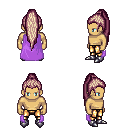
a pixel art fantasy rpg character, male body template, human, tanned skin, lavender cape, gold greaves, white blonde extra-long topknot hairstyle, metal boots, four views (front, back, left, right), 2x2 character sprite sheet, small pixel art, hard edges, no anti-aliasing